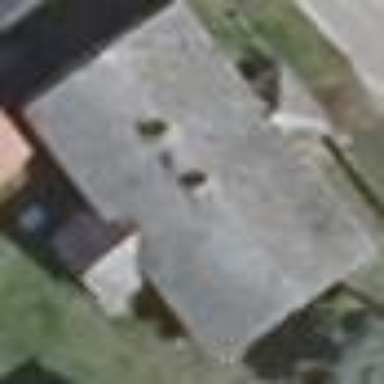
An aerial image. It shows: House with flat grey roof.